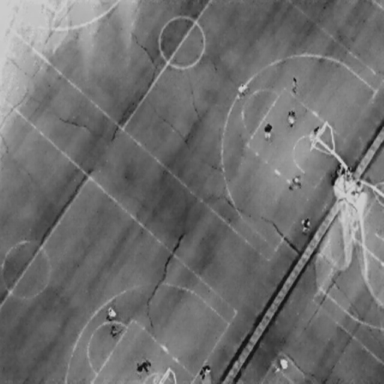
There are 11 People in the infrared image.